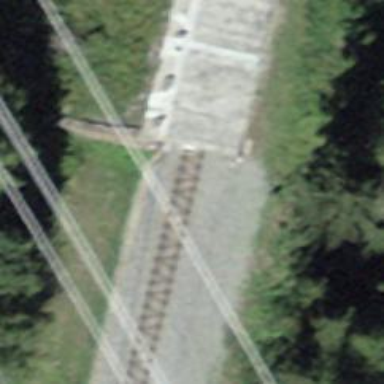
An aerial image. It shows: Narrow-gauge railway with electrified contact line.